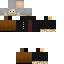
A male human skin with dark skin, wearing brown bald dressed in a blue hoodie and brown pants, featuring a closed mouth.